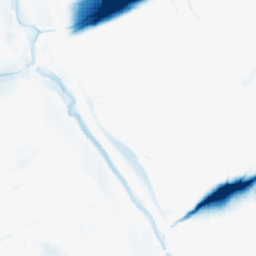
Category: morphological
Decomposition family: morphological_ellipse
Decomposition parameters: operation: closing
width: 50
height: 10
Upsampling method: sinc_blackman
Upsampling parameters: scale: 8
kernel_size: 16
Upsampling scale: 8